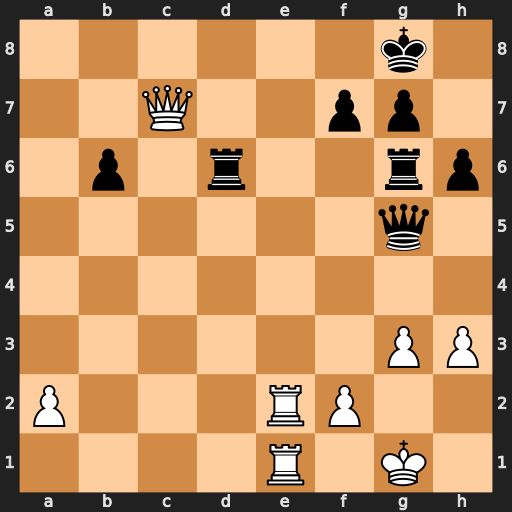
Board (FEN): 6k1/2Q2pp1/1p1r2rp/6q1/8/6PP/P3RP2/4R1K1
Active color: w
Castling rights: -
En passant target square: -
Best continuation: Re8+ Kh7 Qxf7 Qd5 Qf8 Rgf6 Qh8+